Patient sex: M
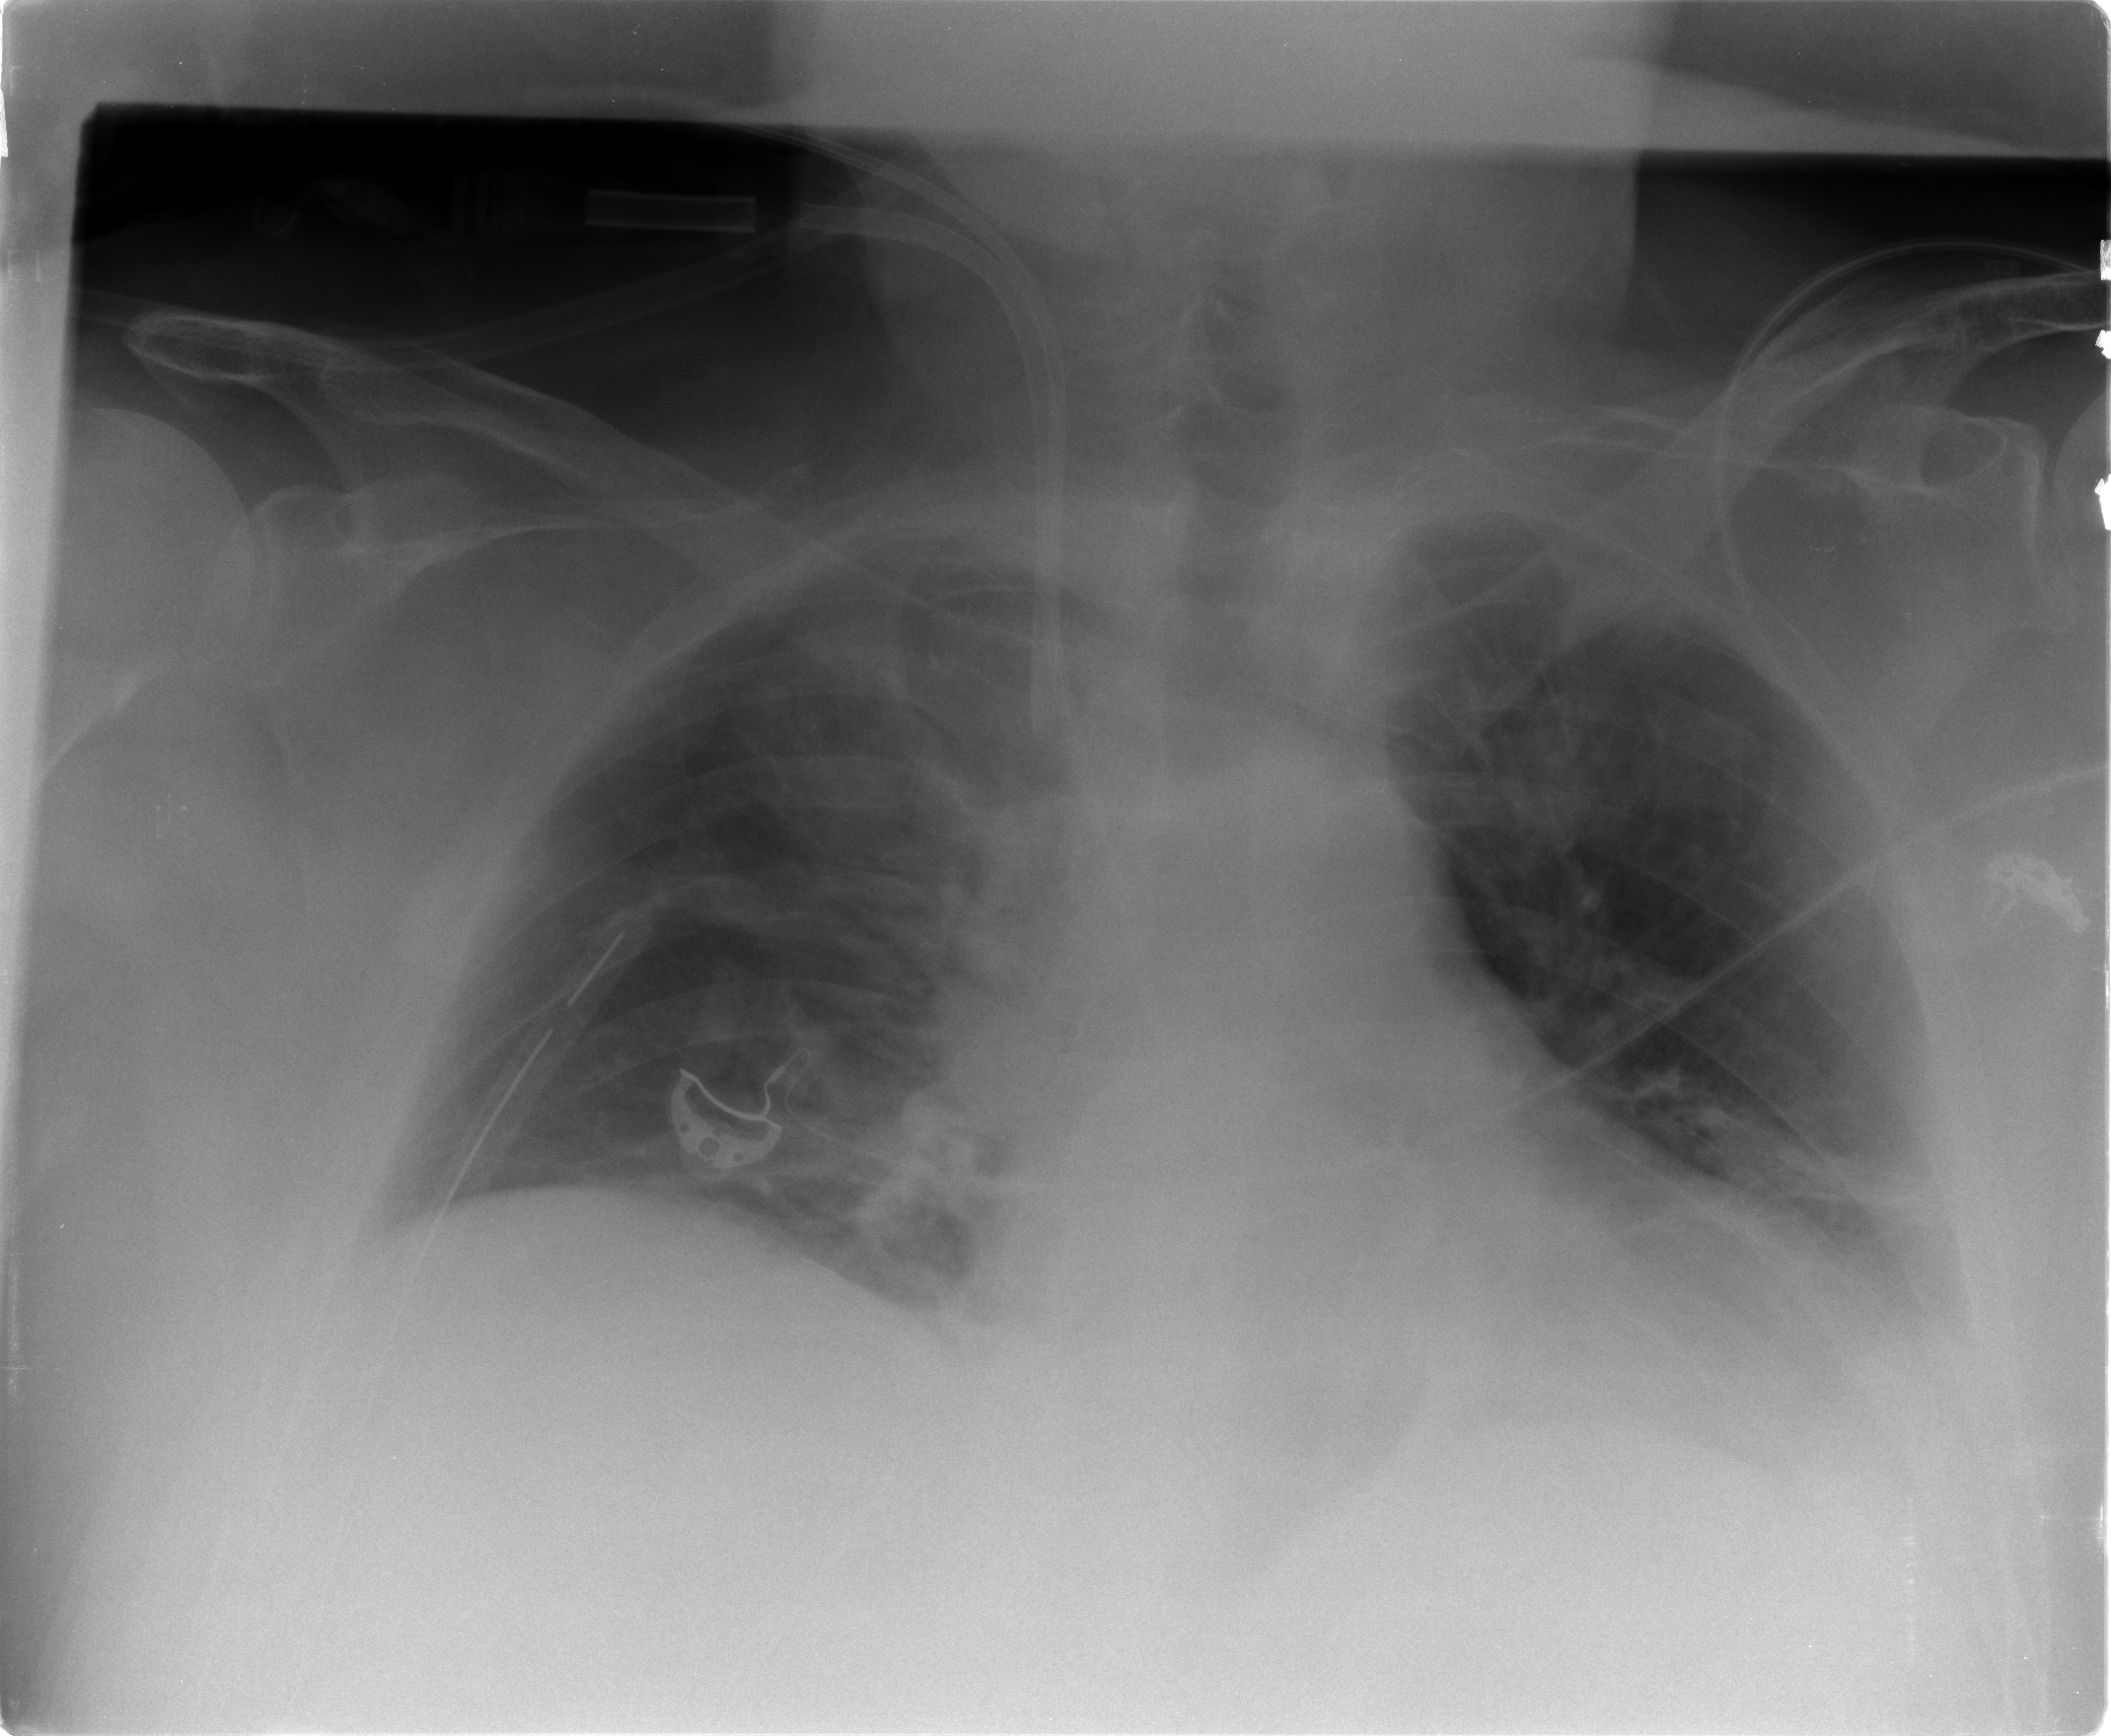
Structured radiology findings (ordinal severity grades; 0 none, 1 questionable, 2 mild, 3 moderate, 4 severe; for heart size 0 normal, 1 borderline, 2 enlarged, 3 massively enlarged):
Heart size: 2
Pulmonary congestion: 2
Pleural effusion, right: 0
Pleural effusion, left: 2
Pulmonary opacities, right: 0
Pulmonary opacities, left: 0
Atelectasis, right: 2
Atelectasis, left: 2